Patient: sex F, age 77
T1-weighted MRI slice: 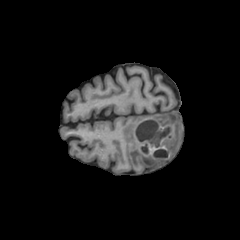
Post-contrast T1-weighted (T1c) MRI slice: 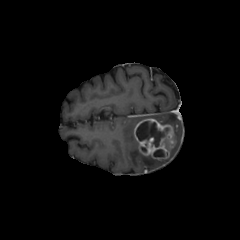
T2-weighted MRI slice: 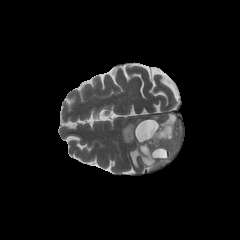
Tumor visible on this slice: yes
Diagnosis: Glioblastoma, IDH-wildtype
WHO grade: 4